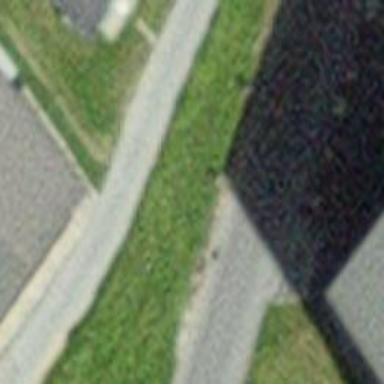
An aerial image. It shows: Asphalt road in residential area.